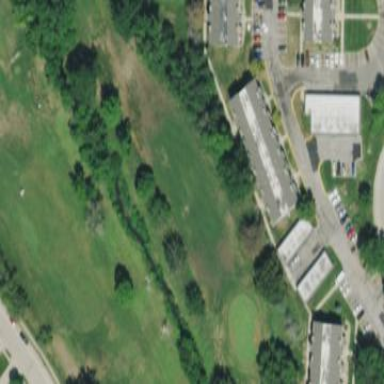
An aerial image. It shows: Area of rough grass used for golf.